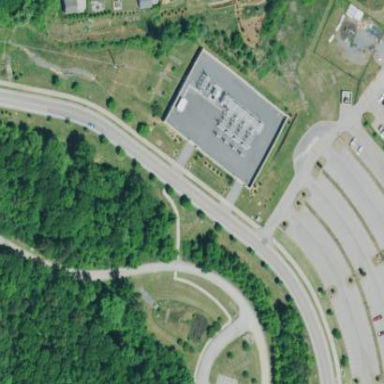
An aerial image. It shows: Distribution power substation secured by fence.